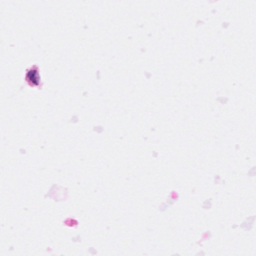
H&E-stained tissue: Breast